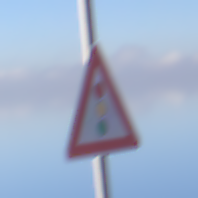
Verkehrszeichen: Lichtzeichenanlage
Umgebung: Outdoor, Nature
Tageszeit: MorningAfternoon
Wetter: PartlyCloudy
Licht: Natural
Jahreszeit: NotSpecified
Kontrast: HighContrast